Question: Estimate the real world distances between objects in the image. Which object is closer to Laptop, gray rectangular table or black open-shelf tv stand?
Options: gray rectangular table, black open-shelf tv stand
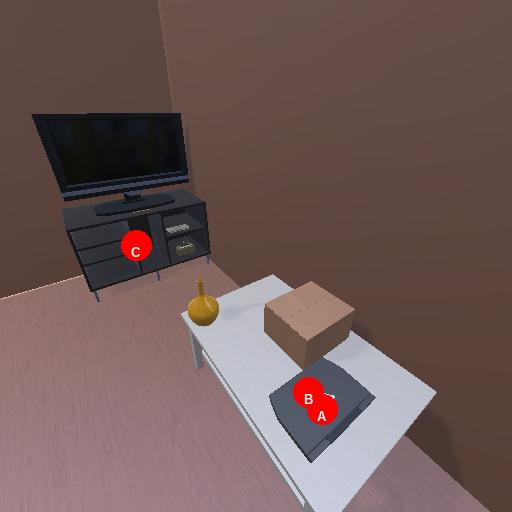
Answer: gray rectangular table